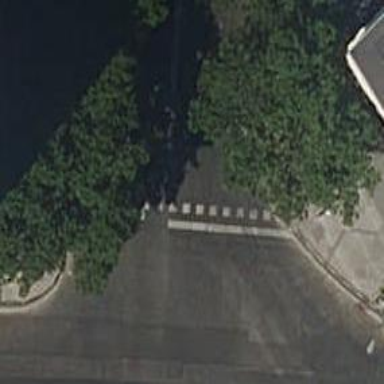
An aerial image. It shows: Road crossing with traffic signals.